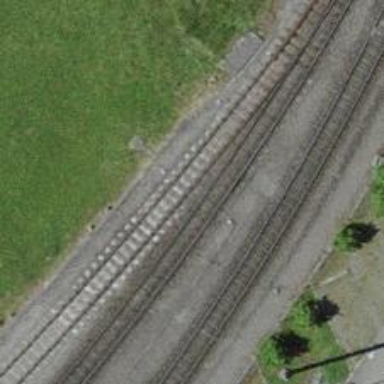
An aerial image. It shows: Abandoned railway yard with one track.